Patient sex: F
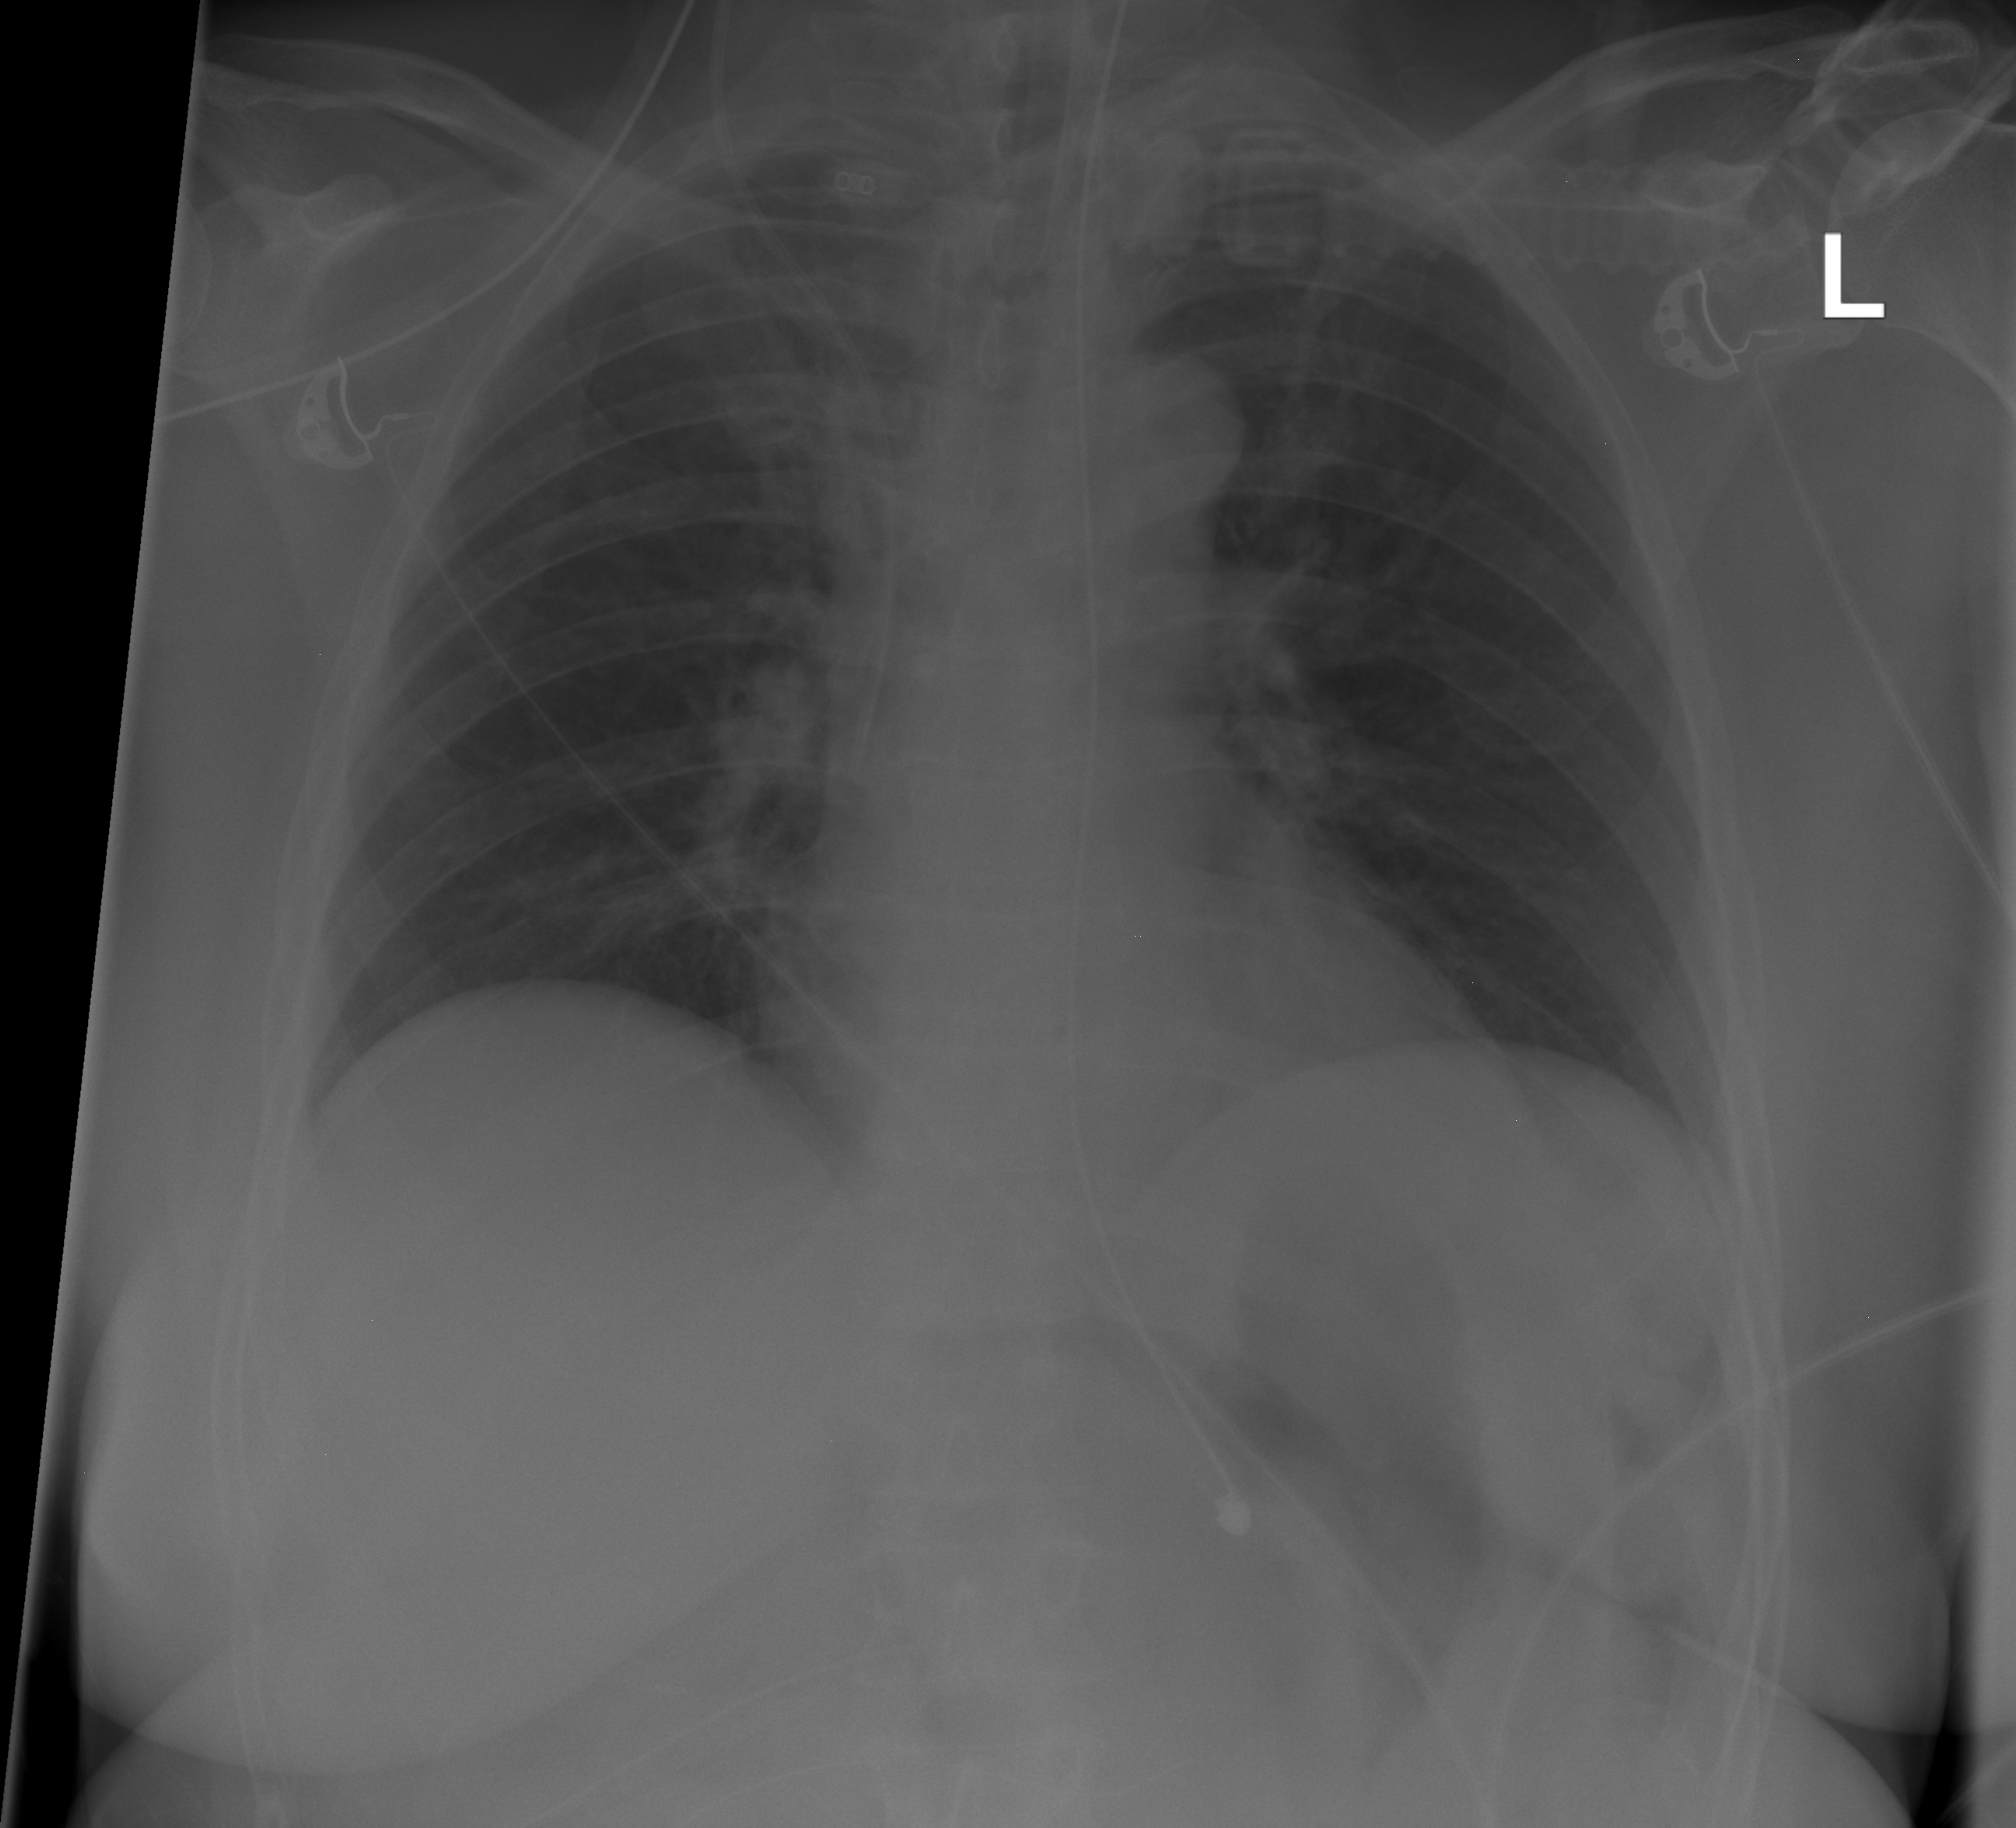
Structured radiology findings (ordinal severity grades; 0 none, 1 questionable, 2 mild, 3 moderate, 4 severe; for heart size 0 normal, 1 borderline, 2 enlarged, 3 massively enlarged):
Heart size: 0
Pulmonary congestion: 2
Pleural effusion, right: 0
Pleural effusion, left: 0
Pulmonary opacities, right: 0
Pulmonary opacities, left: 0
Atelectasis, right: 0
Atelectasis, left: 0